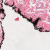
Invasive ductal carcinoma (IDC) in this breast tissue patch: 0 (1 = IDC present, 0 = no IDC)